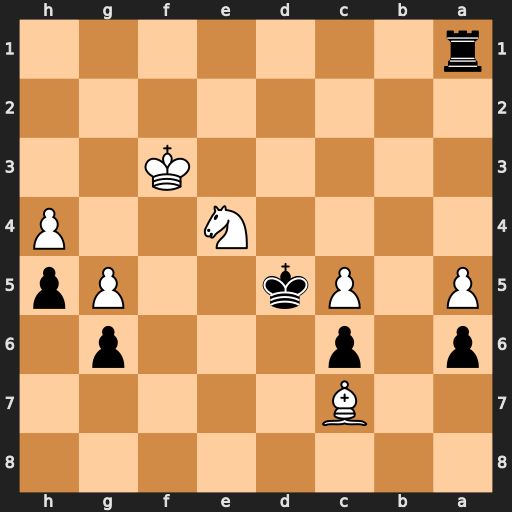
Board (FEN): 8/2B5/p1p3p1/P1Pk2Pp/4N2P/5K2/8/r7
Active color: b
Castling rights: -
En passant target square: -
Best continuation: Ra3+ Ke2 Kxe4